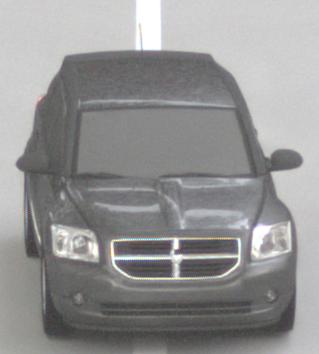
Make: Dodge
Model: Caliber 1.8
Detailed model: Caliber
Model produced from: 2006/06
Model produced until: 2009/03
Doors: 5
Color: gray
Road condition: wet road
Daytime: morning or afternoon
Contrast: low contrast